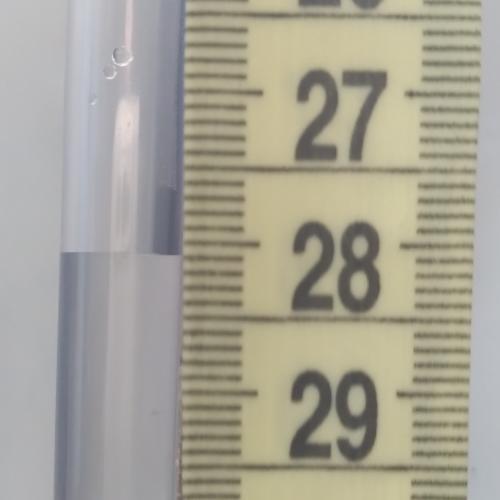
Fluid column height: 28.1 cm